Interaction volume radius: 5 \u00c5
Interaction volume height: 10 \u00c5
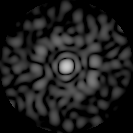
Disorder parameter: 0.8469